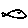
Label: fish